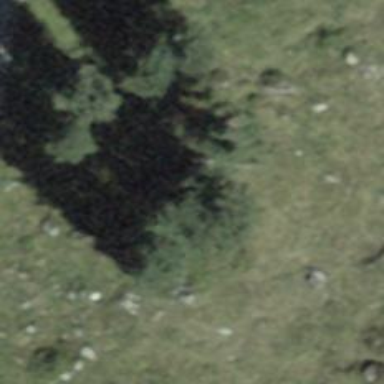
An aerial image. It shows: Needle-leaved tree in its natural environment.